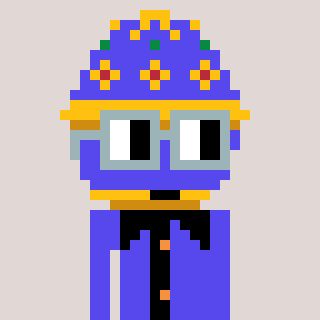
a pixel art character with square dark gray glasses, a faberge-shaped head and a computerblue-colored body on a warm background